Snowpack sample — Buffalo Mountain, Silverthorne, Colorado, USA (2/22/26, 2:02 PM MST)
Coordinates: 39.622, -106.113
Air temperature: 33 °F
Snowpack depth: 63 cm
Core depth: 20 cm
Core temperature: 24.8 °F
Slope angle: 11°, slope face: 116°
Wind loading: low
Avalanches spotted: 0
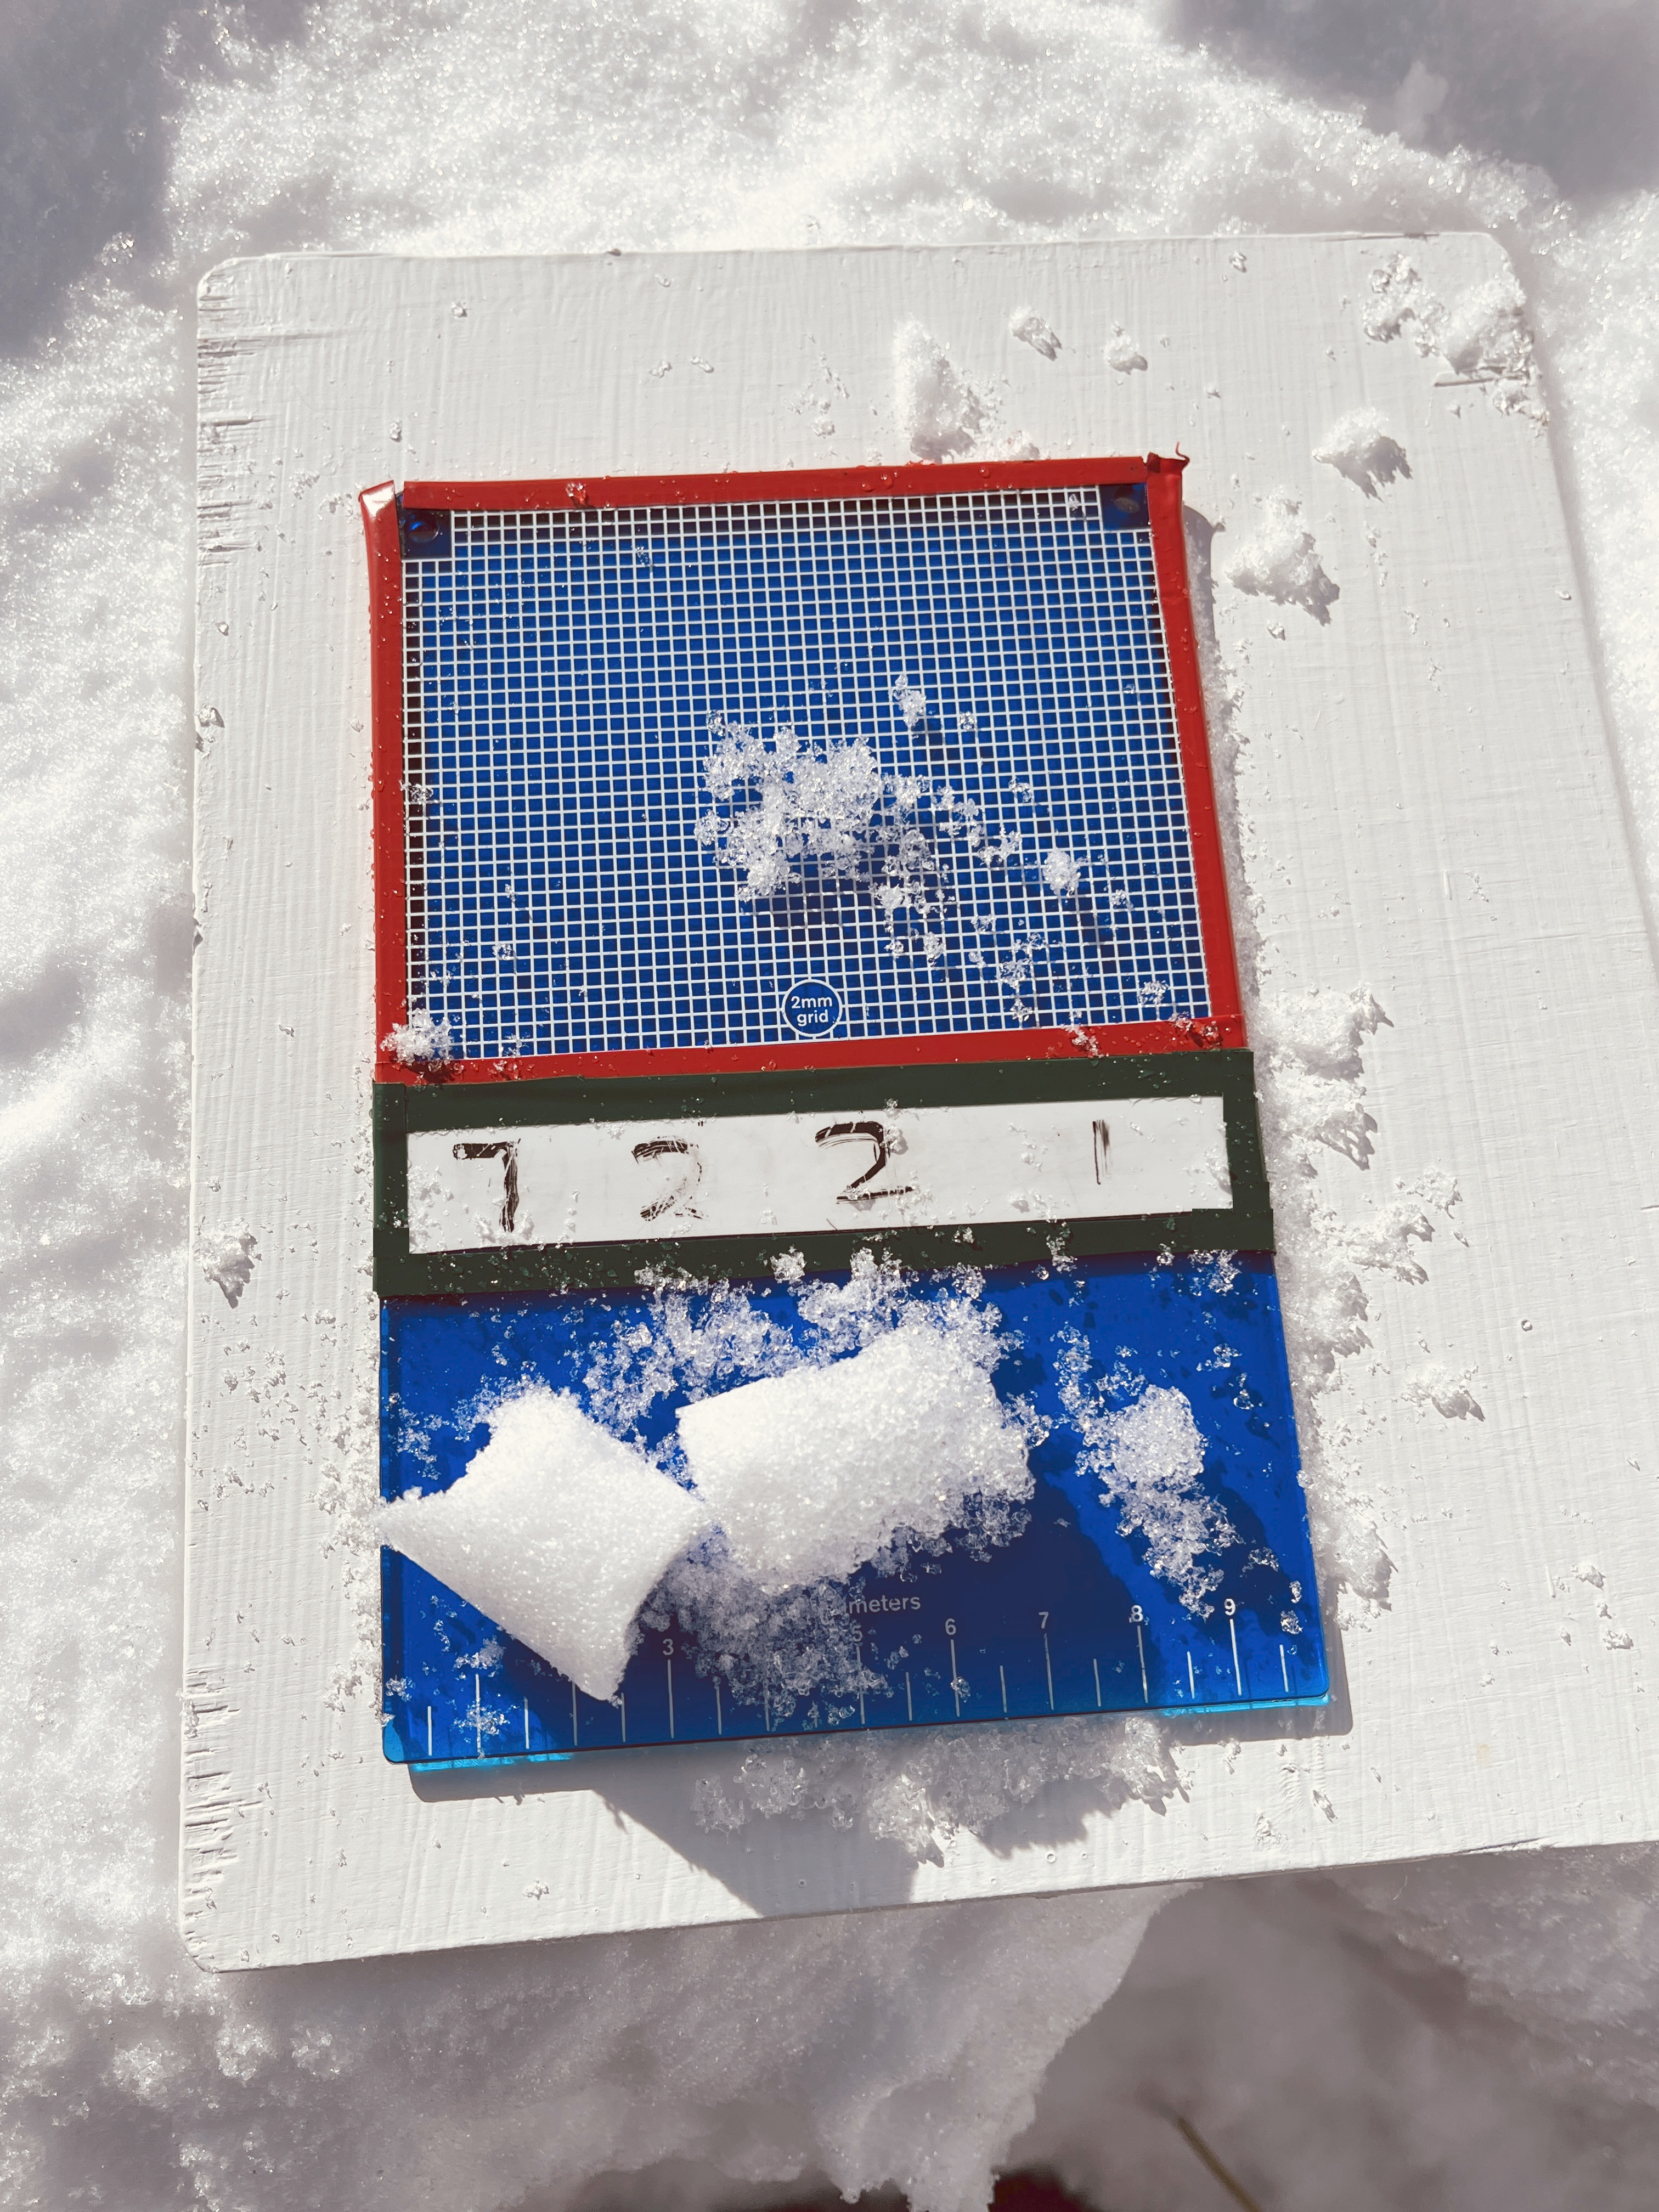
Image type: crystal_card
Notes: In a firebreak similar to site 1, minimal wind loading with no spotted avalanches (not many faces in view though)